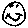
Label: smiley face